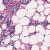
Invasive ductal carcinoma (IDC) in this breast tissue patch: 1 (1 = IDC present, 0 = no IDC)